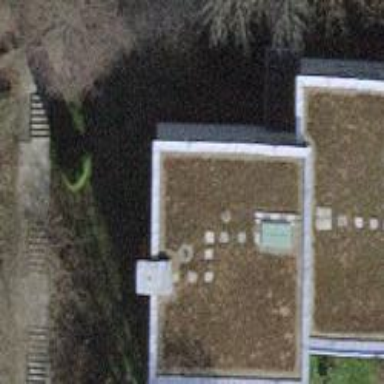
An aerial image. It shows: Apartment building with flat roof.